Question: Using jQuery & AJAX to retrieve data from a SQL database. I'm considering using jqGrid (if it is possible). When the data is retrieved, depending on its priority & whether it must be acknowledged, it can present 1 of 3 options on each row: a Dropdown box (requiring the user to select an option in it), a submit button (to acknowledge it was received), or it can say "None Required". In general, it would look like the image below:

The AJAX call is on an interval & will be refreshed every 30 seconds.
What has to happen is the items requiring an action when the user clicks/selects them, would update the data source & update the row with their response and the date time they responded.
There could be multiple rows with dropdown boxes, there could also be multiple rows with submit buttons. Once an item has been responded to (or if nothing is required) the message would go away (be filtered out) on the next refresh.
Other info - the items in the dropdown would be the same ones for each row. Also, if the user has a dropdown open, the interval would stop and would then restart once a selection is made (the grid should not refresh while the dropdown box is open).
Can something like this be done using jqGrid, or better/easier done using another jQuery plugin, or should it be done in HTML (using jQuery)? I would appreciate any input.
I am testing the grid now (just displaying data) to see how it is working using 'setInterval'. I use code below to set the interval.
'''
iLoad = setInterval(function(){
mytime = new Date();
mytime = new Date(mytime - 60000);
mytimeString = ('00'+(mytime.getHours())).slice(-2) +":"+('00' + (mytime.getMinutes())).slice(-2) + ":"+ ('00' + (mytime.getSeconds())).slice(-2) + "."+ ('000' + (mytime.getMilliseconds())).slice(-3);
var cday = new Date();
var curday = ('00'+(cday.getdate())).slice(-2);
var curmon = ('00'+(cday.getMonth())).slice(-2);
var curyr = cday.getFullYear();
var currdate = curyr +"-"+curmon+"-"+curday;
gridload(id, mytimeString, currdate);
}, 60000);
'''
What I notice is that on the first time it is called, the grid does a 'GET' on the data source, but that afterwards, when the interval fires again, it's not doing a new 'GET'. I put in some log displays that shows it is calling the function, but a display within the grid code (in the 'loadComplete') fires only the first time. The time I am sending is asking for anything new on the table since the time parameter I am passing, so I was expecting it to fire each time.
The code that is setting the interval had previously been getting the same info & putting it into an HTML table, so I know the interval is firing like it is supposed to.
I don't have anything set to cache or load once on the grid. What am I missing? Why isn't the interval making it do a subsequent 'GET' on the data?
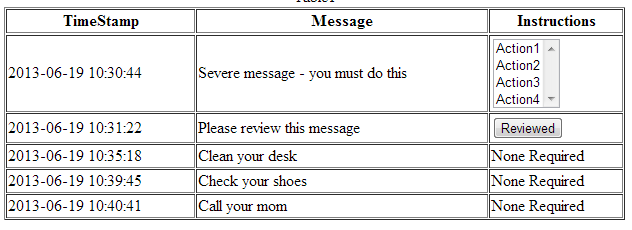
Answer: Yes, this can be done using jqGrid or other data grid options such as <URL>.
With jqGrid, you will want to use the <URL> for the specific customization to cells you desire.